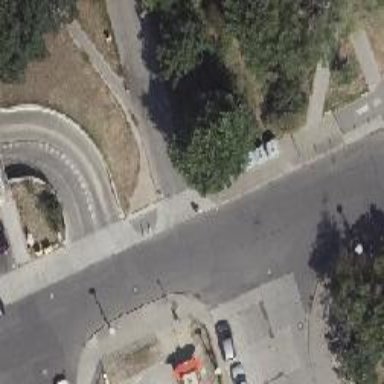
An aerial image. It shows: Service road with concrete surface. There is parallel on-street parking on the left lane.